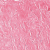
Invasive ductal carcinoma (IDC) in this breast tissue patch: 0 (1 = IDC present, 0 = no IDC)